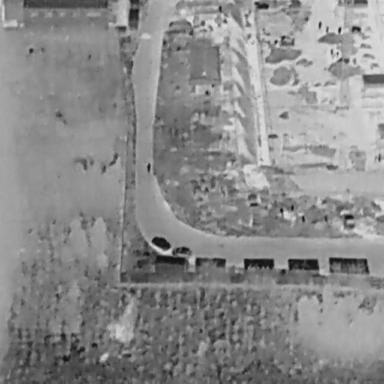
There are four People in the infrared image.